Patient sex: F
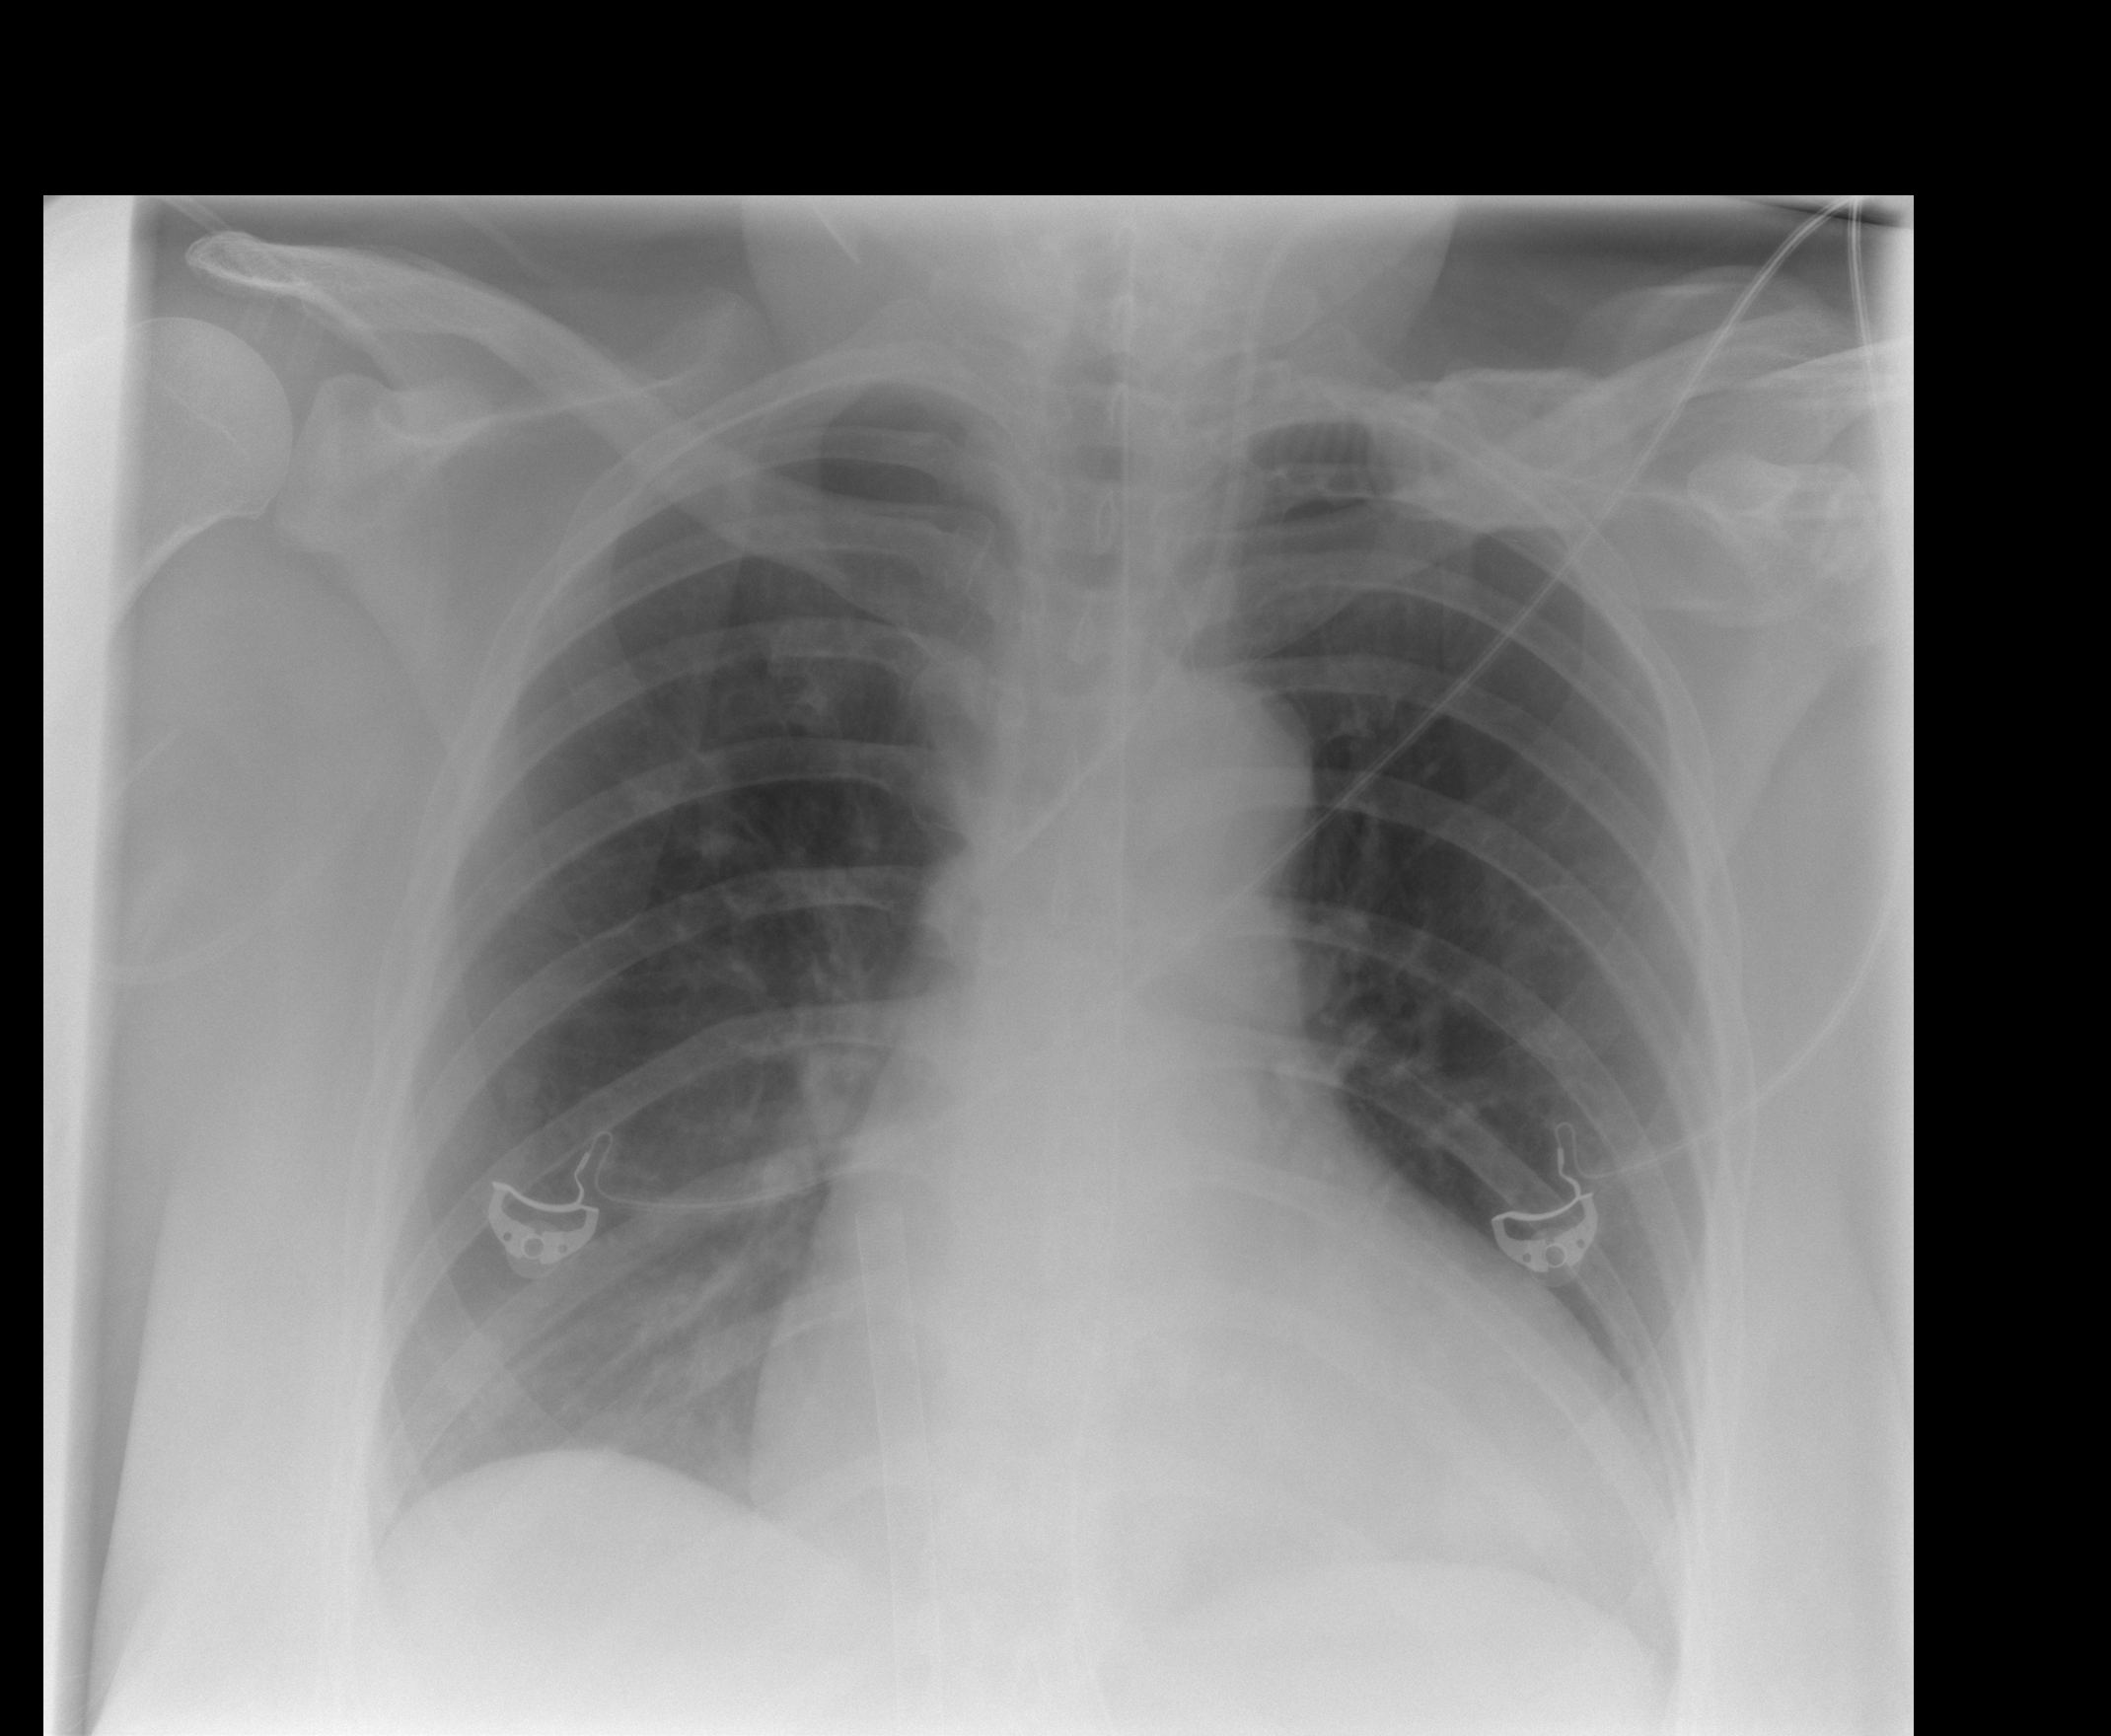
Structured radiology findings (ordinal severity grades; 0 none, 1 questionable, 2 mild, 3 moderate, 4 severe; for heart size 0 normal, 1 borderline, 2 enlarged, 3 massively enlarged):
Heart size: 2
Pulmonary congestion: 0
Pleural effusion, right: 2
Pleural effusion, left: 1
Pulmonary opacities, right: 0
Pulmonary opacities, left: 0
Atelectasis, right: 2
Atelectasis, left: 0